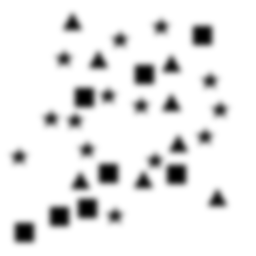
Squares: 8
Triangles: 8
Stars: 14
Total shapes: 30